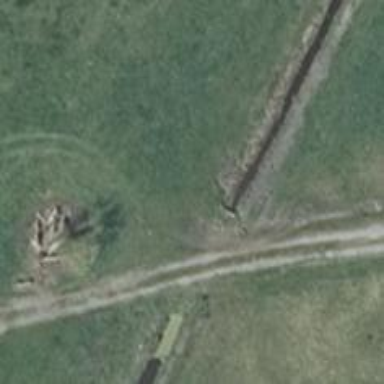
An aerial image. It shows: Culvert tunnel.